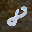
Label: 8